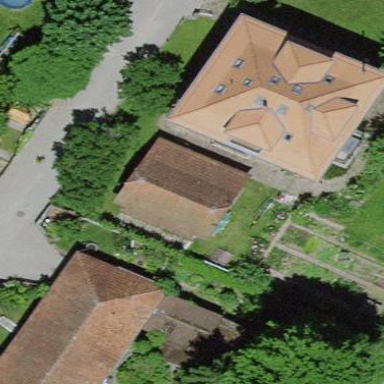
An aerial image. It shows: Shed building with gabled roof shape.